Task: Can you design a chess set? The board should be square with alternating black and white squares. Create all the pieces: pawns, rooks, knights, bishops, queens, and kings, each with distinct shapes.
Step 4752:
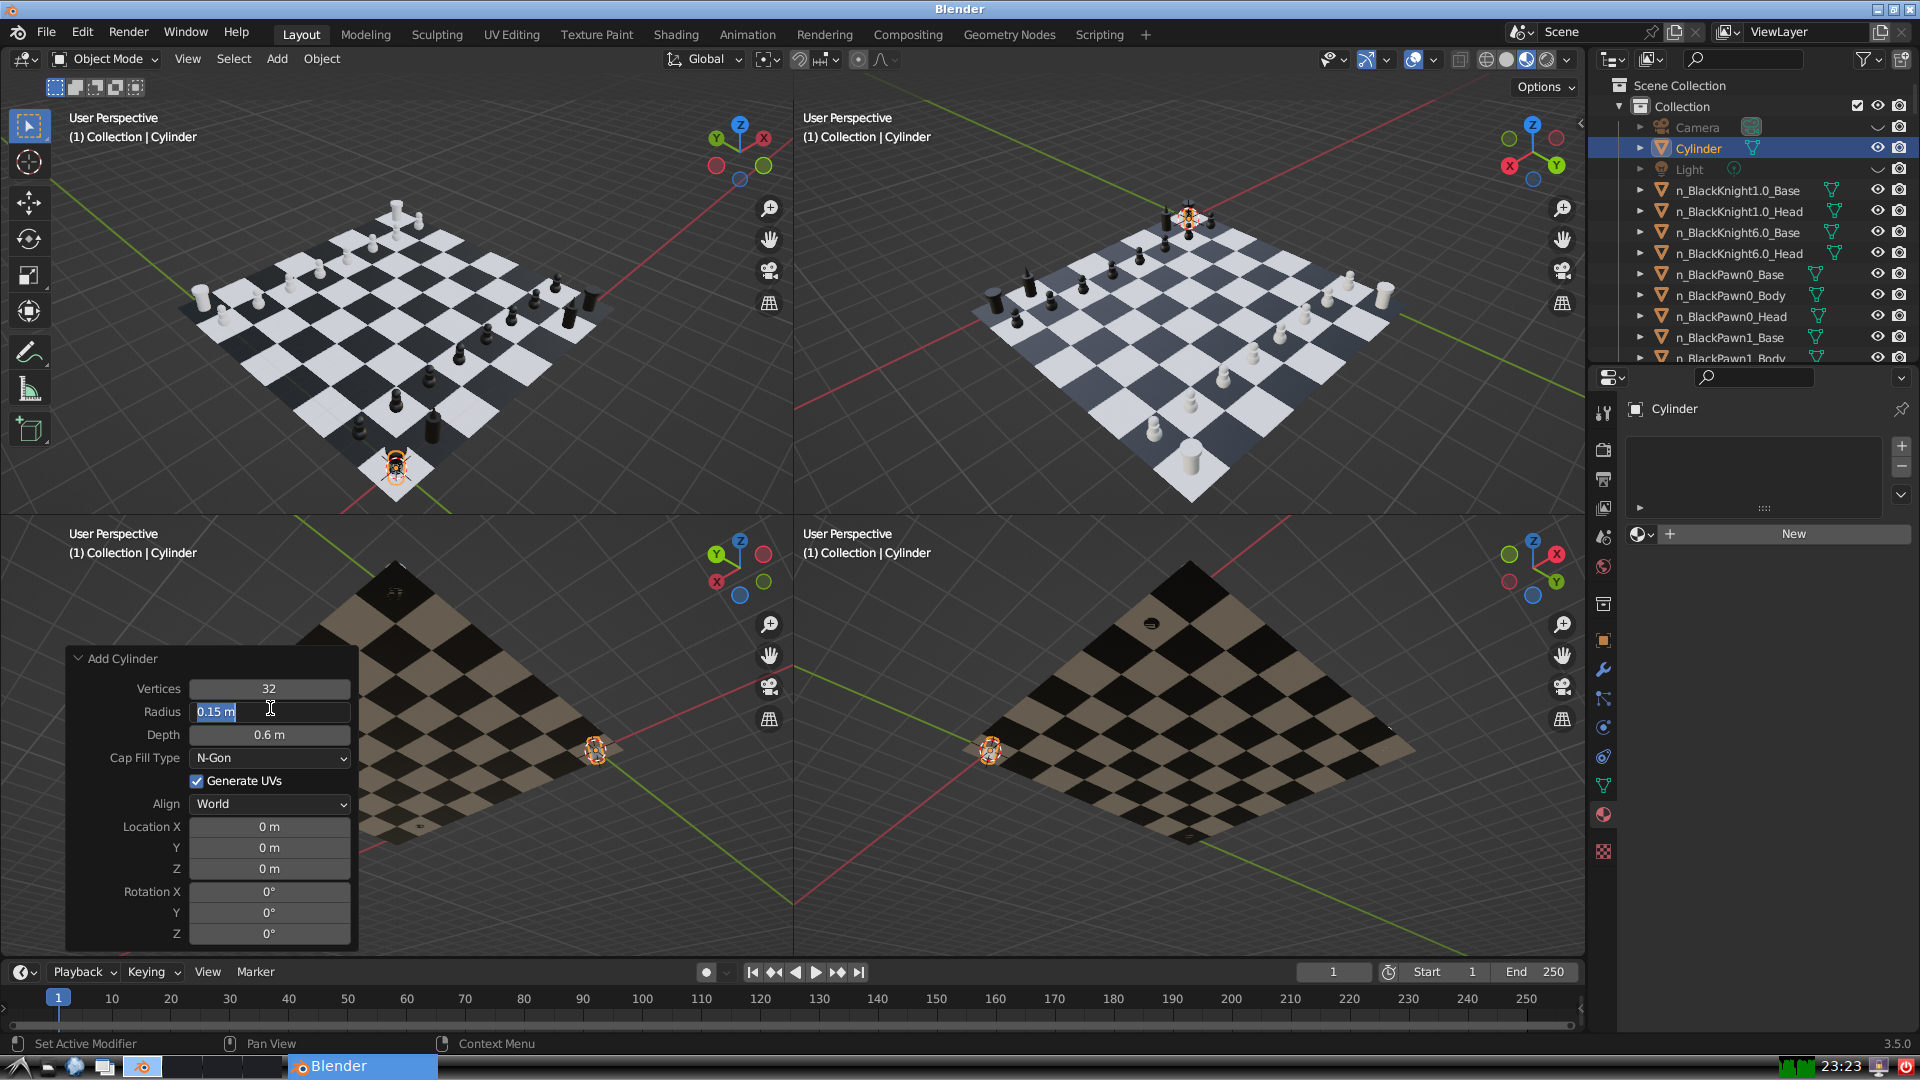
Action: input_text: 0.15